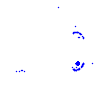
Particle: electron